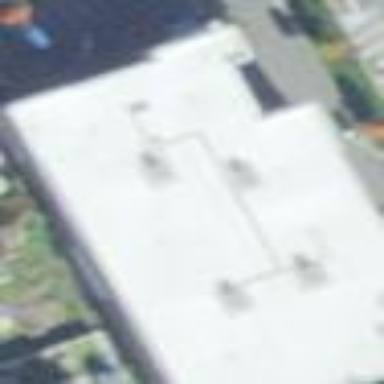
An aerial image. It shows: Building that serves as storage rental shop.